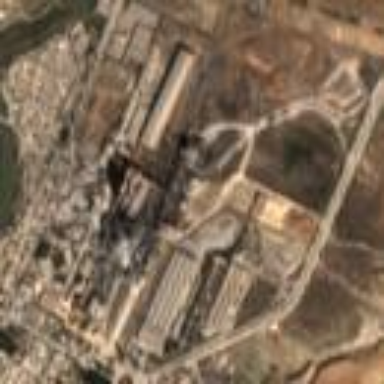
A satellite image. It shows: Industrial area with cement structures.